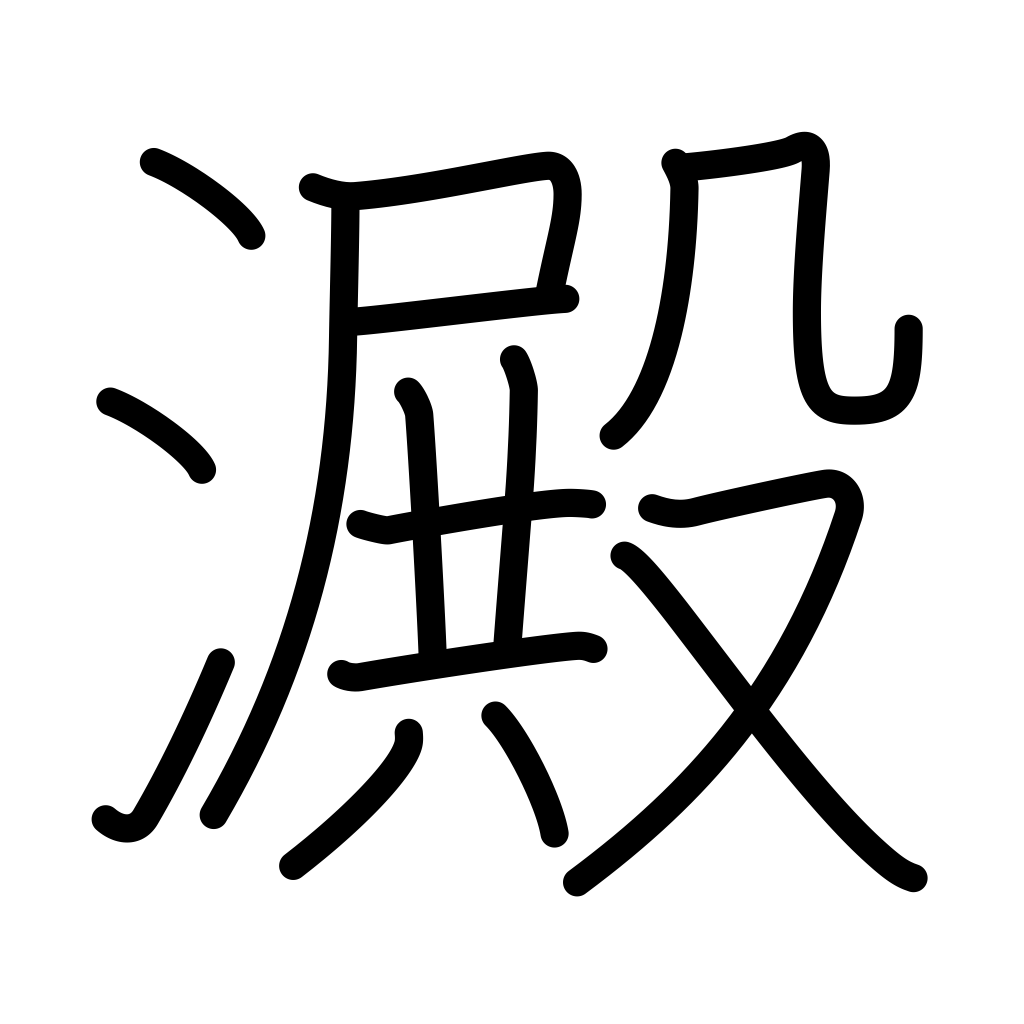
Meaning: sediment, grounds, dregs, stagnant